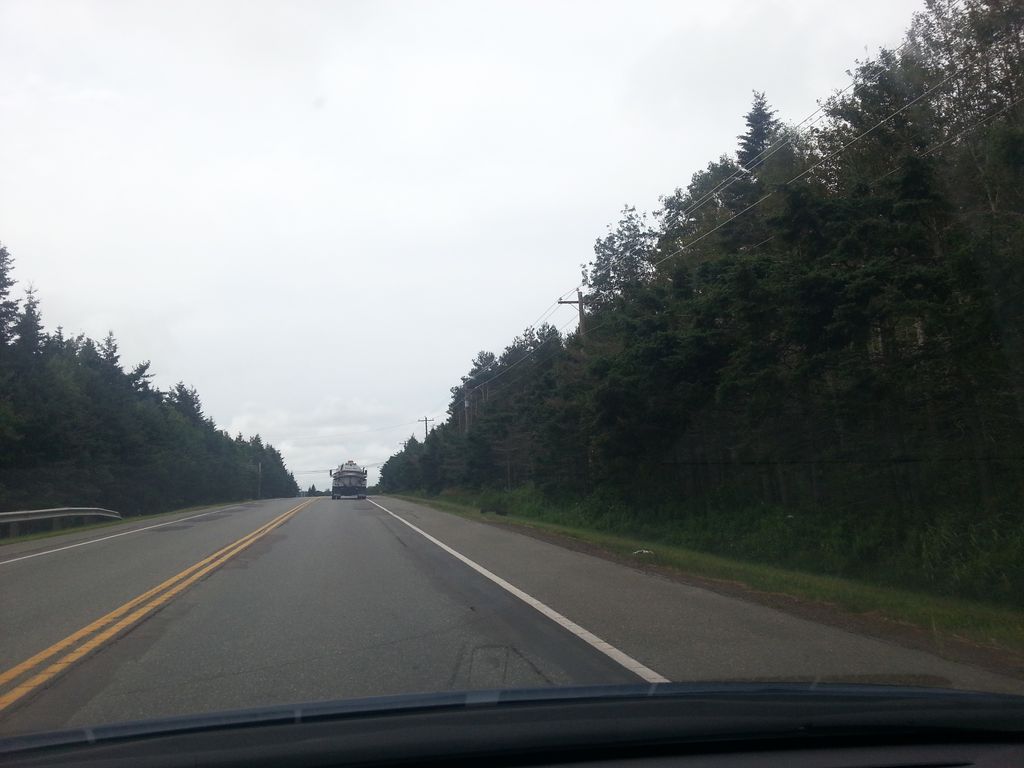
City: charlottetown